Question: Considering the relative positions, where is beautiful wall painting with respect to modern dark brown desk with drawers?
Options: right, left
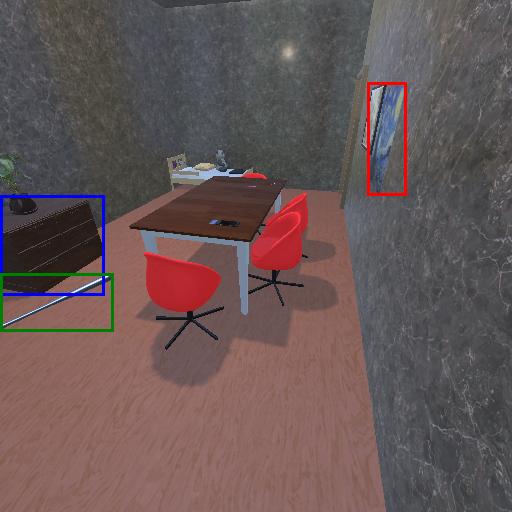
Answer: right